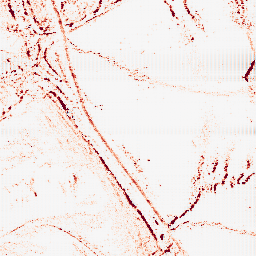
Category: morphological
Decomposition family: morphological_rect
Decomposition parameters: operation: opening
width: 5
height: 3
Upsampling method: fft_zeropad
Upsampling parameters: scale: 4
Upsampling scale: 4